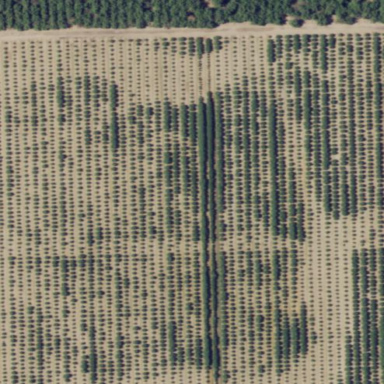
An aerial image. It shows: Almond orchard with rows of almond trees.